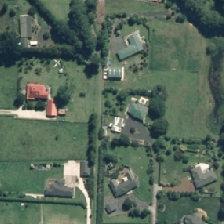
Land cover: urban_build_up